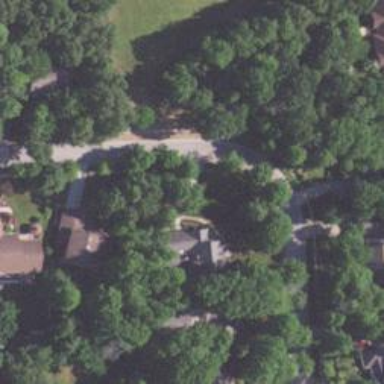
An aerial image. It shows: Residential road.